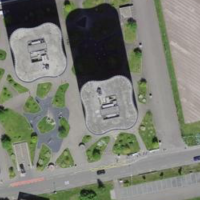
EUNIS habitat code: 53
Species observed at this site:
Stachys recta
Salvia pratensis
Lysimachia vulgaris
Lotus corniculatus
Tussilago farfara
Achillea millefolium
Filipendula ulmaria